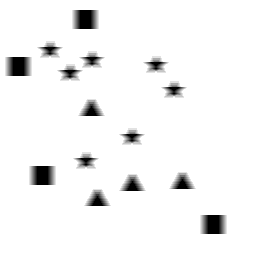
Squares: 4
Triangles: 4
Stars: 7
Total shapes: 15